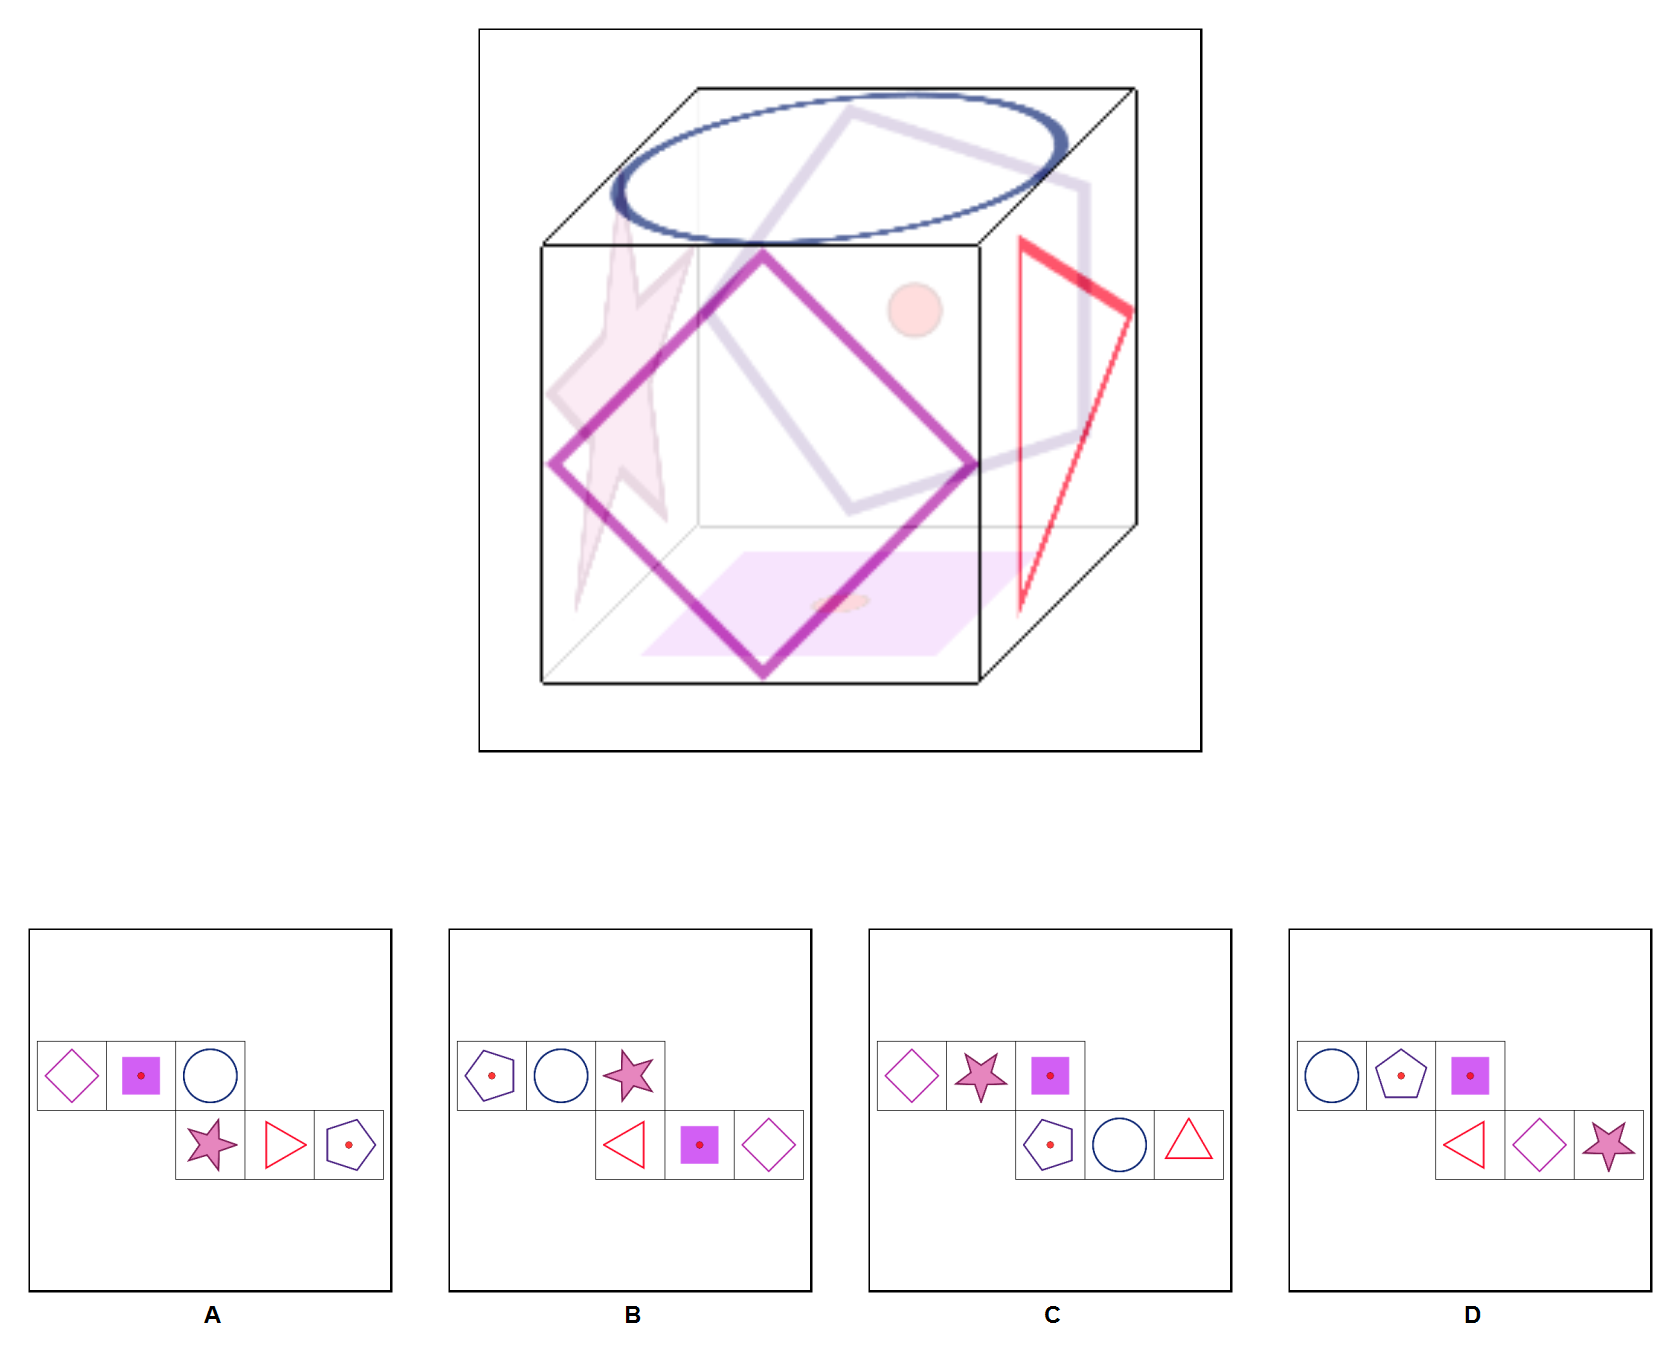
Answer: D